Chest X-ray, PA view. Patient: 23 years old, sex F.
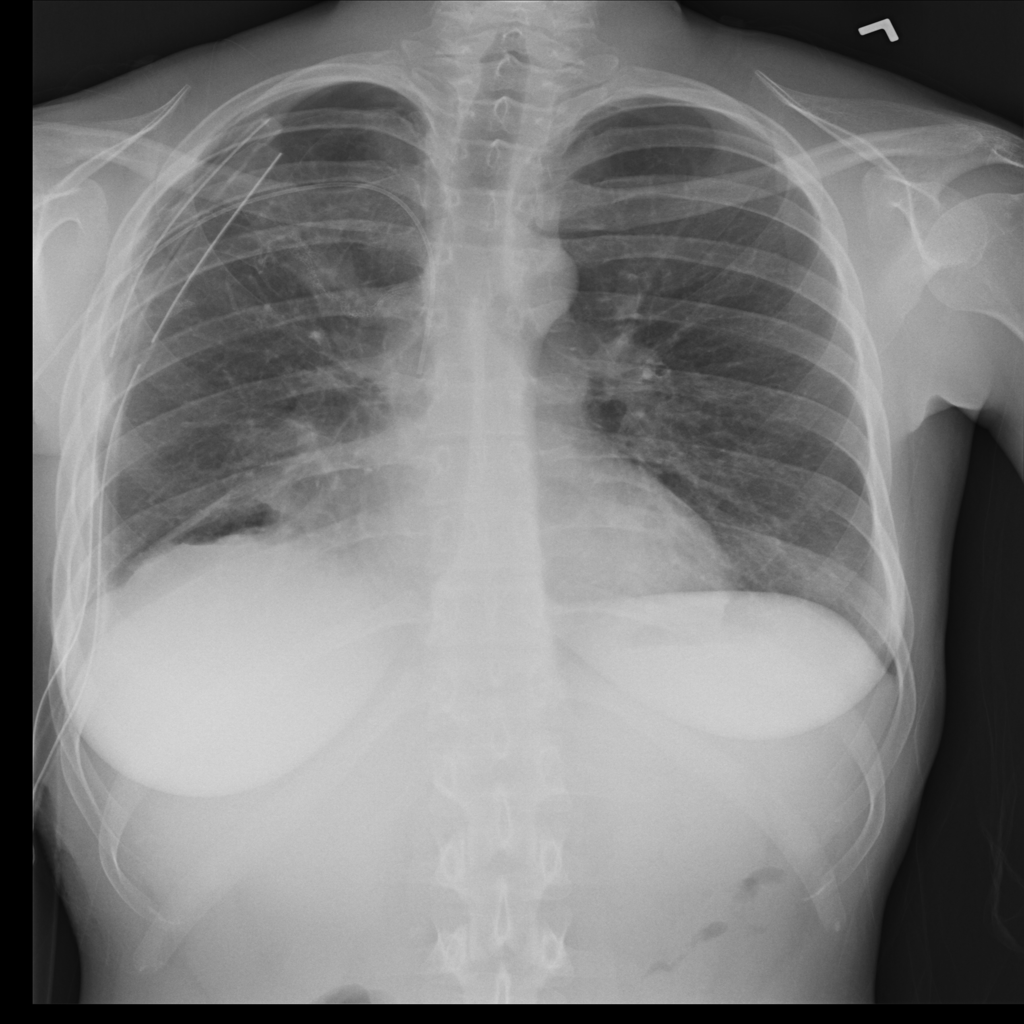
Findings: No Finding